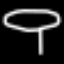
Label: mushroom